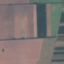
Land use / land cover: AnnualCrop